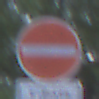
Verkehrszeichen: VerbotDerEinfahrt
Zusatzzeichen unten: BesondereFahrzeugeUndTransportgueter13
Umgebung: Outdoor, Urban
Tageszeit: SunriseSunset
Wetter: PartlyCloudy
Licht: Natural
Jahreszeit: NotSpecified
Kontrast: LowContrast